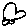
Label: car